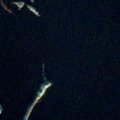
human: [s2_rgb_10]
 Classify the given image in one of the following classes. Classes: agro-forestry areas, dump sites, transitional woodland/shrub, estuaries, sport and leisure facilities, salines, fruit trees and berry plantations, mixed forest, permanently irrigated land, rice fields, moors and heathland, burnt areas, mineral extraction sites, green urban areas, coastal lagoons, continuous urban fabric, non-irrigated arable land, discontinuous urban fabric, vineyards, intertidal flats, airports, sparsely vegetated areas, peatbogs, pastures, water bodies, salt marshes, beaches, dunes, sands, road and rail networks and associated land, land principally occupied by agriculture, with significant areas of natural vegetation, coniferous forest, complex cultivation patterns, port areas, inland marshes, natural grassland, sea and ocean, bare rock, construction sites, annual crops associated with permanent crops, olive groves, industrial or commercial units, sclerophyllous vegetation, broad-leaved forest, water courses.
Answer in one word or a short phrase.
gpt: water bodies